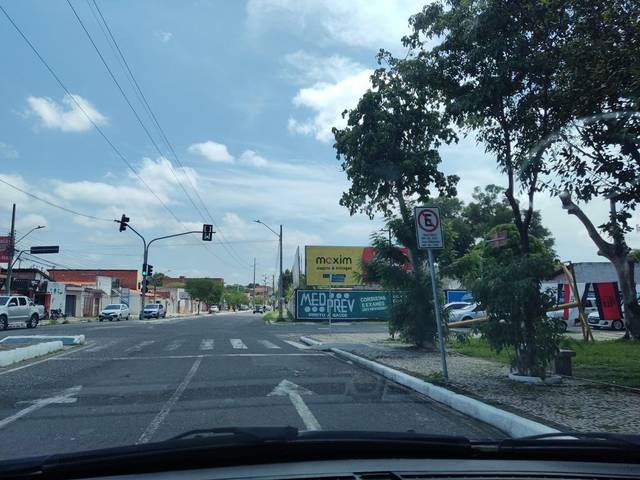
Region: Brazil
Coordinates: -5.075, -42.813